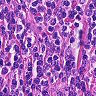
Metastatic tissue present: no